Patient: sex M, age 29
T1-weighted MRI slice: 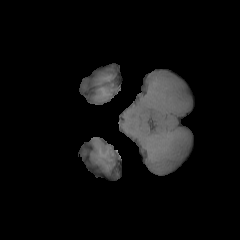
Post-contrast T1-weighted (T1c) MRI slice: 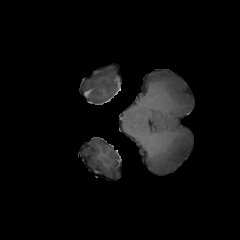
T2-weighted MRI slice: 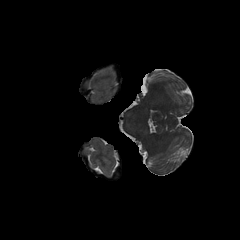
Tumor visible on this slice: no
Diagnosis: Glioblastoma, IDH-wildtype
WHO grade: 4